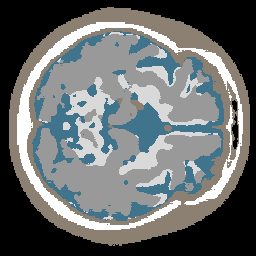
Label: no_lesion